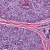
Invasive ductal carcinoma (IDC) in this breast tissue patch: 0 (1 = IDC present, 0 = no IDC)